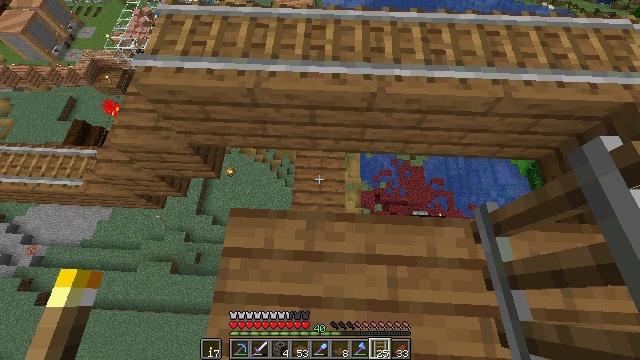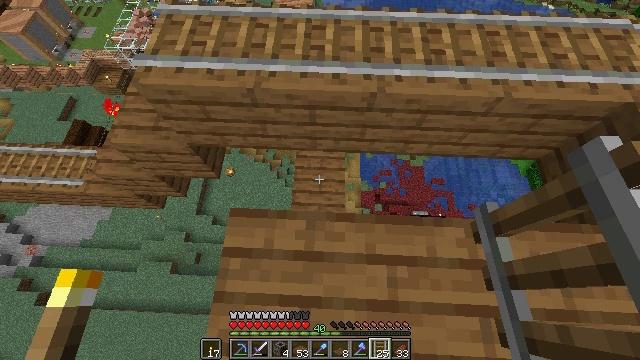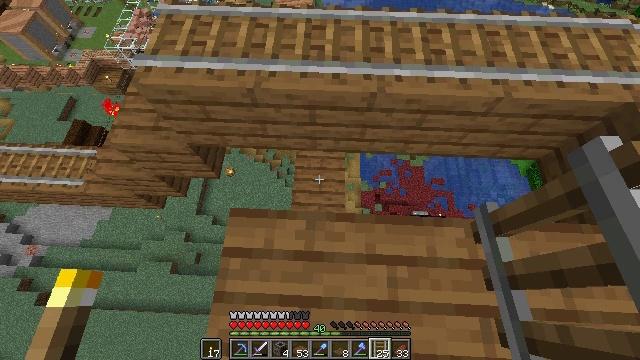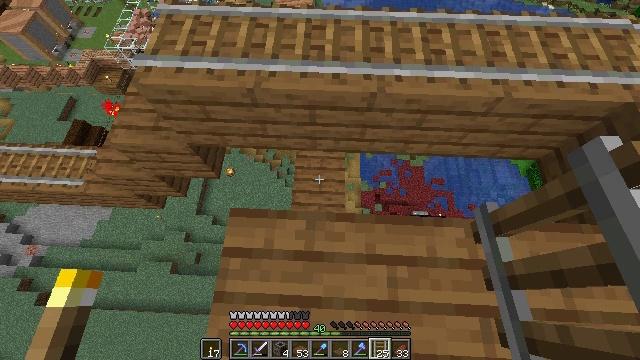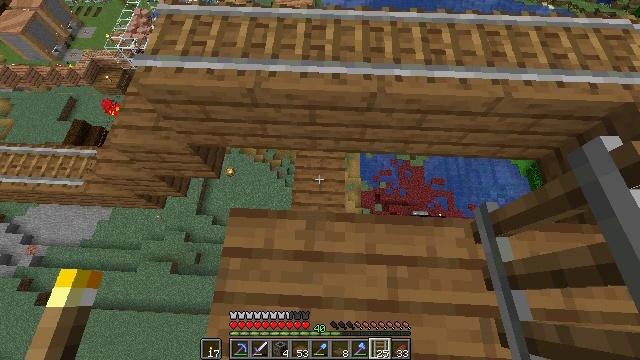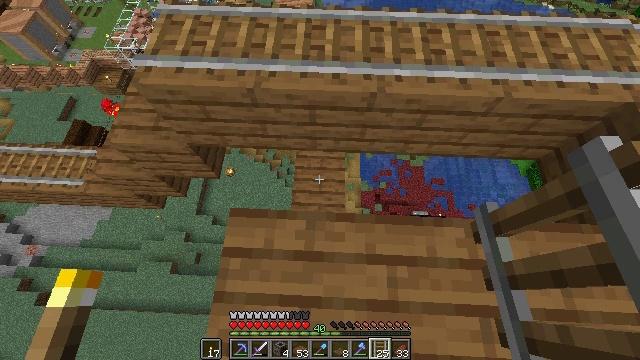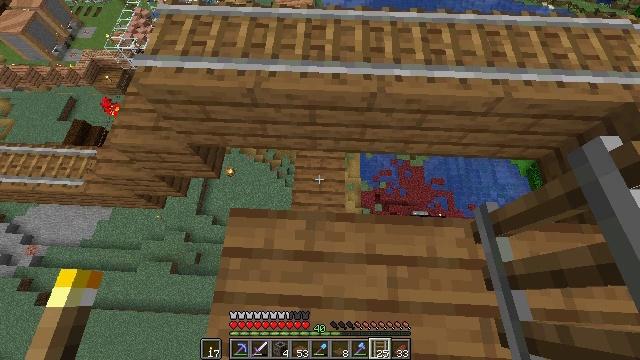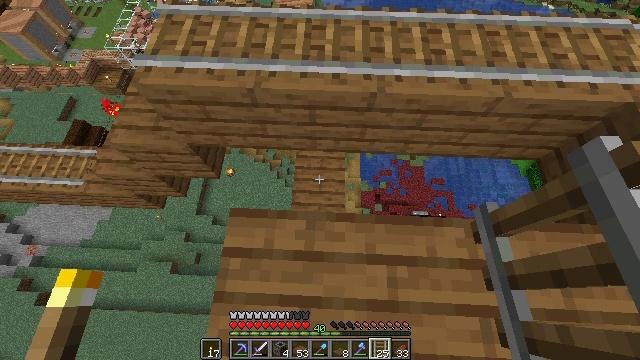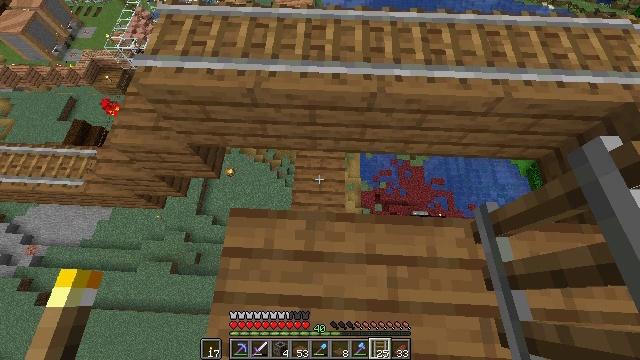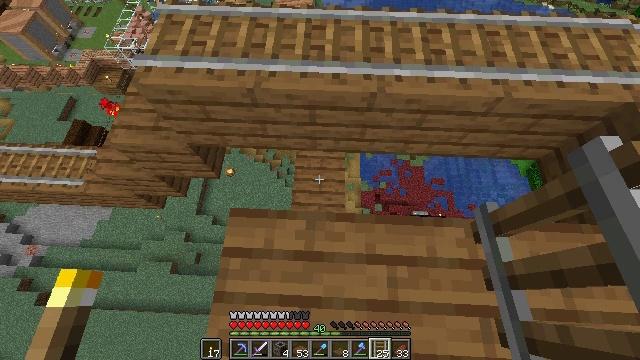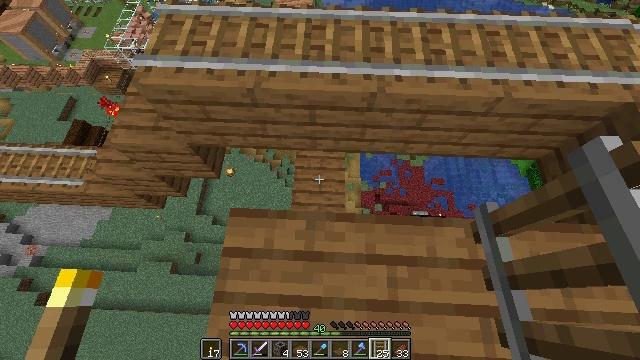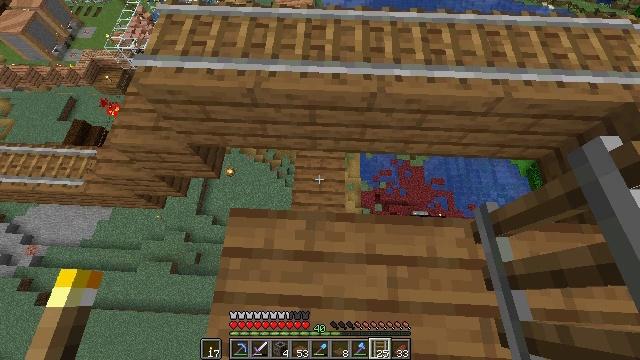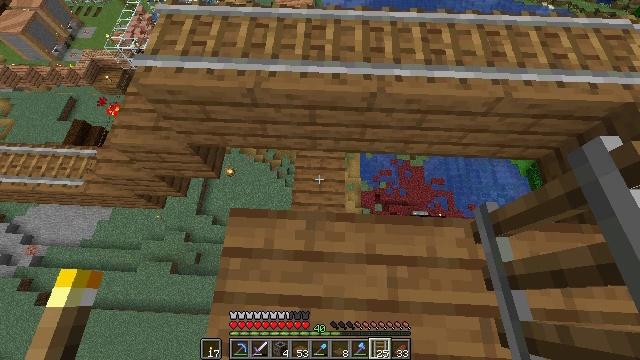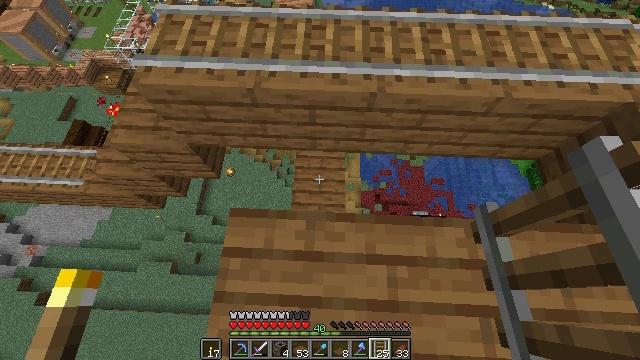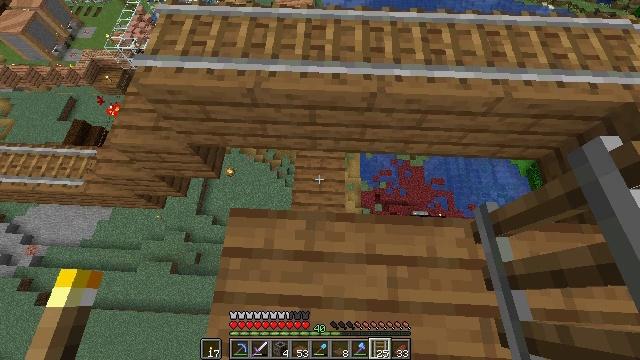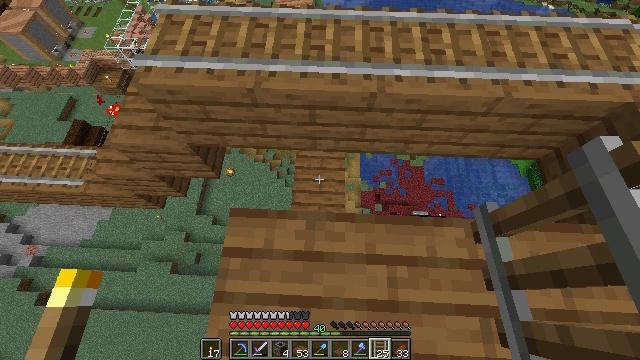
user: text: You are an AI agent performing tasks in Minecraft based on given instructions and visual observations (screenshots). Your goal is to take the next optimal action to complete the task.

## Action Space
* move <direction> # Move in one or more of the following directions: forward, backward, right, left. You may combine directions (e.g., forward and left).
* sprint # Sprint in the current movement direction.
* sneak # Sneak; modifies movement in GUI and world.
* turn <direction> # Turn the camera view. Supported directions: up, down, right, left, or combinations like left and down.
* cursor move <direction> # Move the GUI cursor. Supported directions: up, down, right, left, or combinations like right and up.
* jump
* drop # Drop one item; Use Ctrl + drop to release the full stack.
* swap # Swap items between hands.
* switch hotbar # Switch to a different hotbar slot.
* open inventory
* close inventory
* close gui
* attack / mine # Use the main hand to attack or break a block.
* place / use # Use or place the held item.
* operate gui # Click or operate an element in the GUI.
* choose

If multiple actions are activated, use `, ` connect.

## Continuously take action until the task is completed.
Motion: motion action
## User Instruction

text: Create rabbit stew by crafting it.
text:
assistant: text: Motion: no_op
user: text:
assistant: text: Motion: no_op
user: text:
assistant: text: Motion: no_op
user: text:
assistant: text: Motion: no_op
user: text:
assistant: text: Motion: no_op
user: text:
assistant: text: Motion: no_op
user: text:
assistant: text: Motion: no_op
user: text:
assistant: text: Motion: no_op
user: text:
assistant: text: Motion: no_op
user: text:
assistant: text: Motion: no_op
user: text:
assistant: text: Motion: no_op
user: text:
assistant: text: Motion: no_op
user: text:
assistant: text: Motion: no_op
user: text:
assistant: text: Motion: no_op
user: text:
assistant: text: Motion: no_op
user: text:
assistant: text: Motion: no_op
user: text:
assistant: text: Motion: no_op
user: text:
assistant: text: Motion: no_op
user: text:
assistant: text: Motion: no_op
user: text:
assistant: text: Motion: no_op
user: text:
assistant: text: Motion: no_op
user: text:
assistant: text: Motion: no_op
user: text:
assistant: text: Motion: no_op
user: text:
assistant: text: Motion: no_op
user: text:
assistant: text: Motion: no_op
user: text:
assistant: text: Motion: no_op
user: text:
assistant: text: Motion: no_op
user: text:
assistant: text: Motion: no_op
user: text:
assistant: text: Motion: no_op
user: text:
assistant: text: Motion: no_op